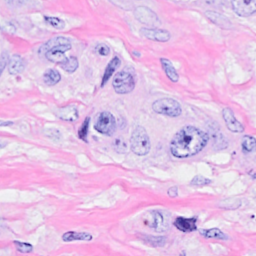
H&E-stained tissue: Breast